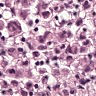
Metastatic tissue present: yes